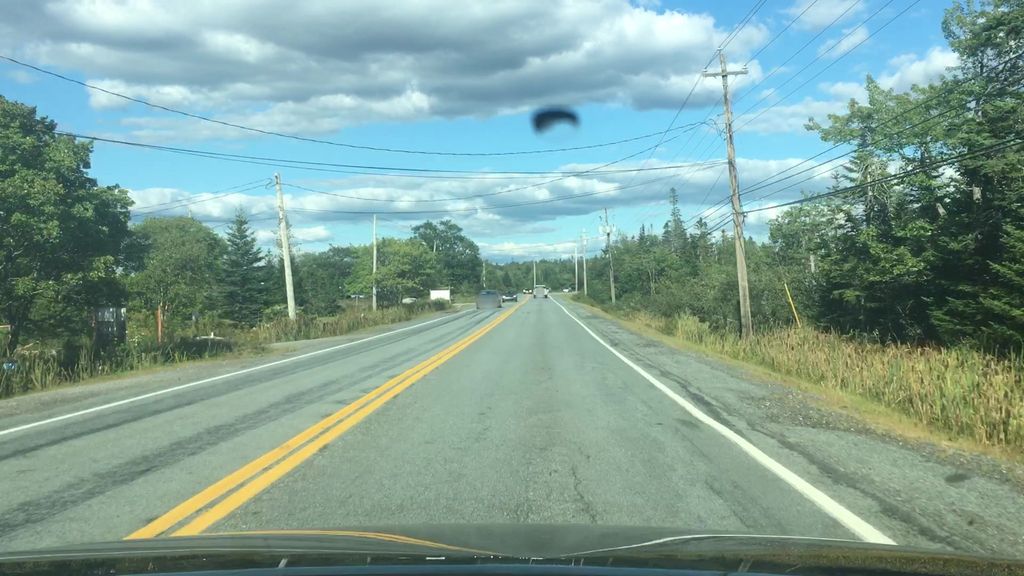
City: halifax